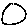
Label: circle